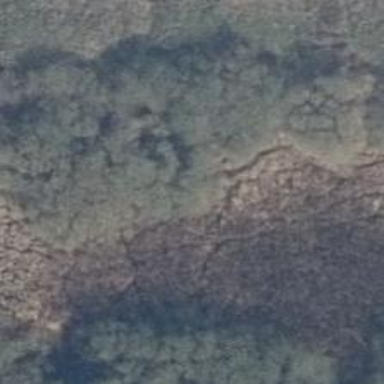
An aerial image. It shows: Patch of scrub vegetation.